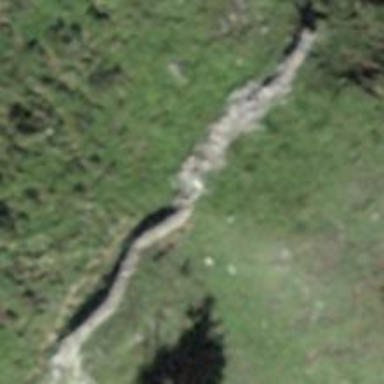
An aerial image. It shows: Wall made of dry stone.